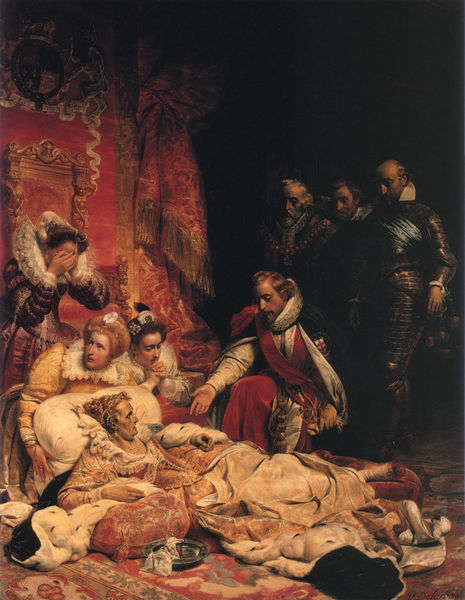
Titel: Mort d'Élisabeth, reine d'Angleterre, en 1603, Tod der englischen Königin Elisabeth 1603
Künstler: Paul Delaroche
Standort: Paris
Institution: Musée du Louvre
Schlagwörter: dunkel, gemälde, hand, kopf, mann, schatten, schlaf, umhang, weiß, frauen, gelb, menschen, frankreich, frau, frisuren, geste, hell, hintergrund, hut, kleider, licht, männer, raum, schwarz, stützen, szene, zimmer, rot, tuch, haube, muster, ornament, teppich, alt, bart, blond, gelage, wand, alte, arme, barock, hermelin, historie, kragen, leiche, mord, pelz, rembrandt, schale, schüssel, spitze, stehen, teller, tod, tot, toter, trauer, halskrause, innenraum, niederlande, vorhang, öl, boden, fransen, gewand, gold, interieur, mantel, reich, stoff, tücher, adel, decke, mutter, england, locken, renaissance, traurig, kinder, fell, schärpe, spanien, liegen, zuschauer, schwer, hof, ausdruck, moment, saal, angst, unglück, blue, curtain, cushion, fringe, hands, king, kissen, könig, men, oil, palace, people, pillow, pillows, red, soldaten, thron, throne, white, women, black, carpet, collar, dark, dress, face, gray, green, hair, lace, lady, painting, polster, sitting, three women, woman, yellow, wandteppich, glanz, goya, tepich, bed, bedroom, bett, rug, sheets, tapestry, floor, teppiche, edel, rüschen, knie, liegend, krank, palast, weinen, knien, herrscher, nerz, niederländisch, beten, ehefrau, gebet, krause, brokat, rüstung, gestalten, besuch, heulen, beugen, dunke, sad, sterben, krankheit, leid, man, knieend, historienmalerei, priester, prinz, girl, garde, death, armour, baroque, drapes, feldherr, lace collar, flämisch, königin, velazquez, night, orientteppich, kitsch, texture, ohnmacht, turban, töchter, shadow, fur, realism, hermelinmantel, hofstaat, troubadour, purpur, dead, died, klagen, quasten, sterbender, sterbeszene, person, sorge, historisch, lager, royal, history, sternen, decken, piloty, colors, aristokratie, back, gemächer, verzweifelung, erzählung, sterbebett, finger, deathbed, doctor, ill, mourning, pearls, liegestatt, lying, thronfolger, composition, klage, dramatic, rococo, plate, tan, gesture, kneeling, narrative, approaching, pray, zusammenbruch, lie, realistic, help, praying, guards, royalty, bowl, krenoline, elizabeth, funger, kind, dying, queen, servants, corpse, crying, sadness, sorrow, delaroche, bettend, karnkheit, ermine, sick, sickness, chiaroscuro, chamber, elisabethanisch, wealth, ligh, support, three men, tears, cover, solders, die, carpets, illness, cry, mink, splendor, draper, splendour, blamcket, illnes, ladies in waiting, trug, opulence, death of a king